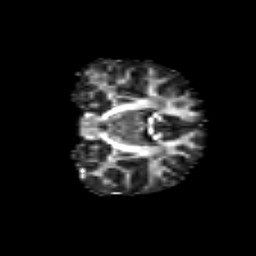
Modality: FA
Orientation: coronal
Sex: male
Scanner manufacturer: siemens
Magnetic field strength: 3 T
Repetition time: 5 s
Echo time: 0.071 s